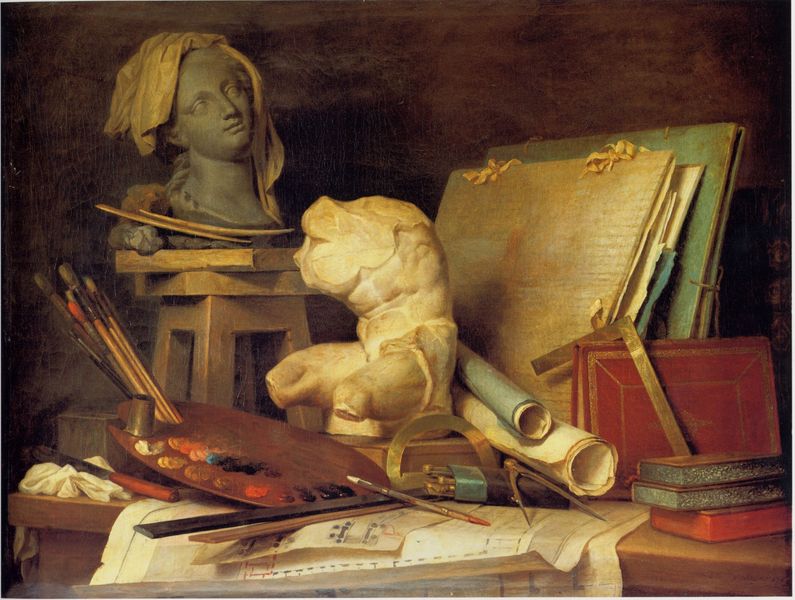
Titel: Attribute der Malerei, Skulptur und Architektur
Künstler: Anne Vallayer-Coster
Standort: Paris
Institution: Musée du Louvre
Schlagwörter: blau, blätter, gemälde, kopf, schatten, weiß, braun, frau, grau, hintergrund, licht, nase, orange, schwarz, stuhl, tisch, ölbild, rot, tuch, malerei, haupt, messer, öl, gold, schleifen, skulptur, stilleben, stillleben, ton, bücher, papier, modell, studie, farben, farbe, hocker, schemel, figuren, karten, büste, atelier, podest, ölfarben, tischkante, holztisch, vanitas, buch, zettel, torso, künstler, leinwand, schlamm, künste, palette, pinsel, einband, pergament, akten, graugrün, rollen, arbeitstisch, lineal, zeichenmappe, köcher, zeichnungen, stifte, winkel, pläne, spachtel, zirkel, spatel, maleratelier, stilllebn, mappen, ich seh nichts, grauschwarz, zeichnungn, bene bene, immer wenn ich einlogge, ist ja schrecklich, modellierstab, notenpapier, papirrollen, schon wieder der spass, spitzenreiter zählt, ich seh n, was denn los, winkellineal, zeichenrollen, ajax, linea